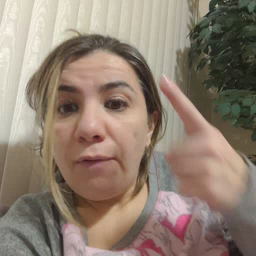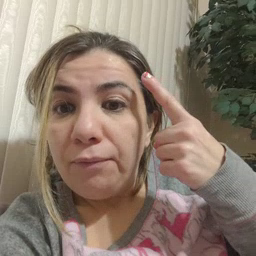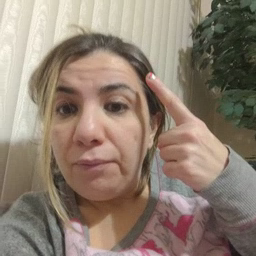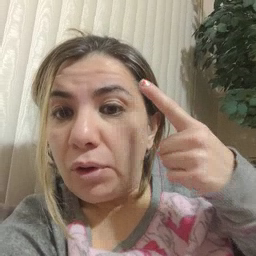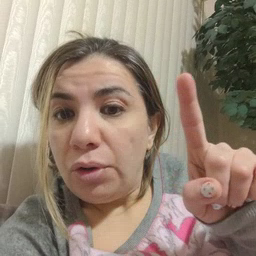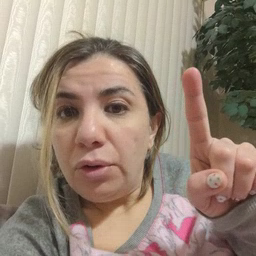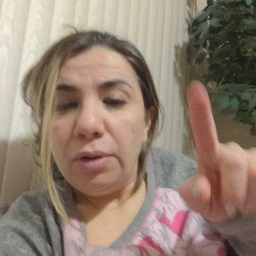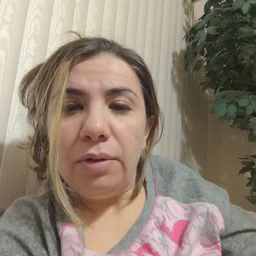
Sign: for